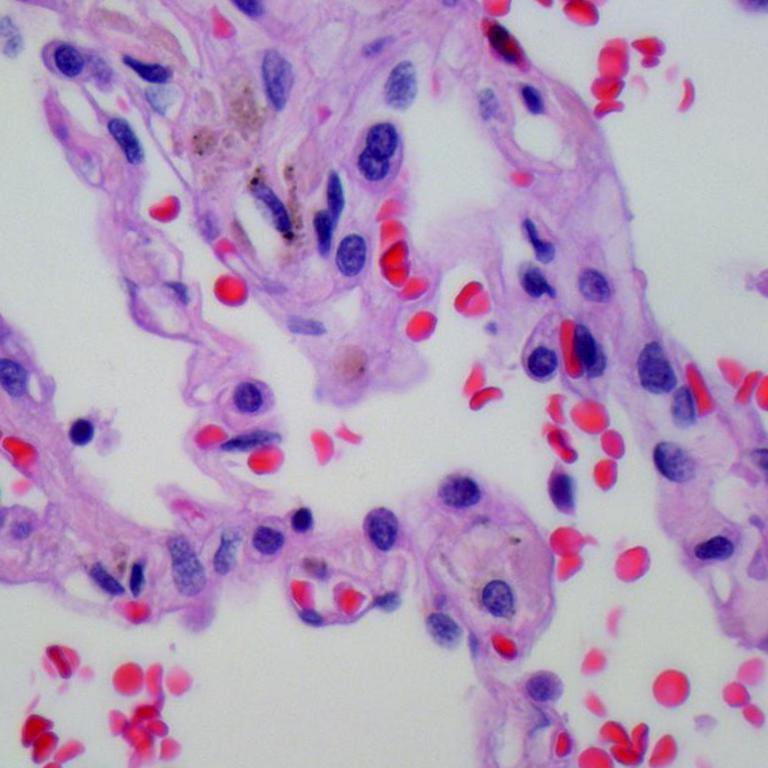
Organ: lung
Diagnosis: benign